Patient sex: F
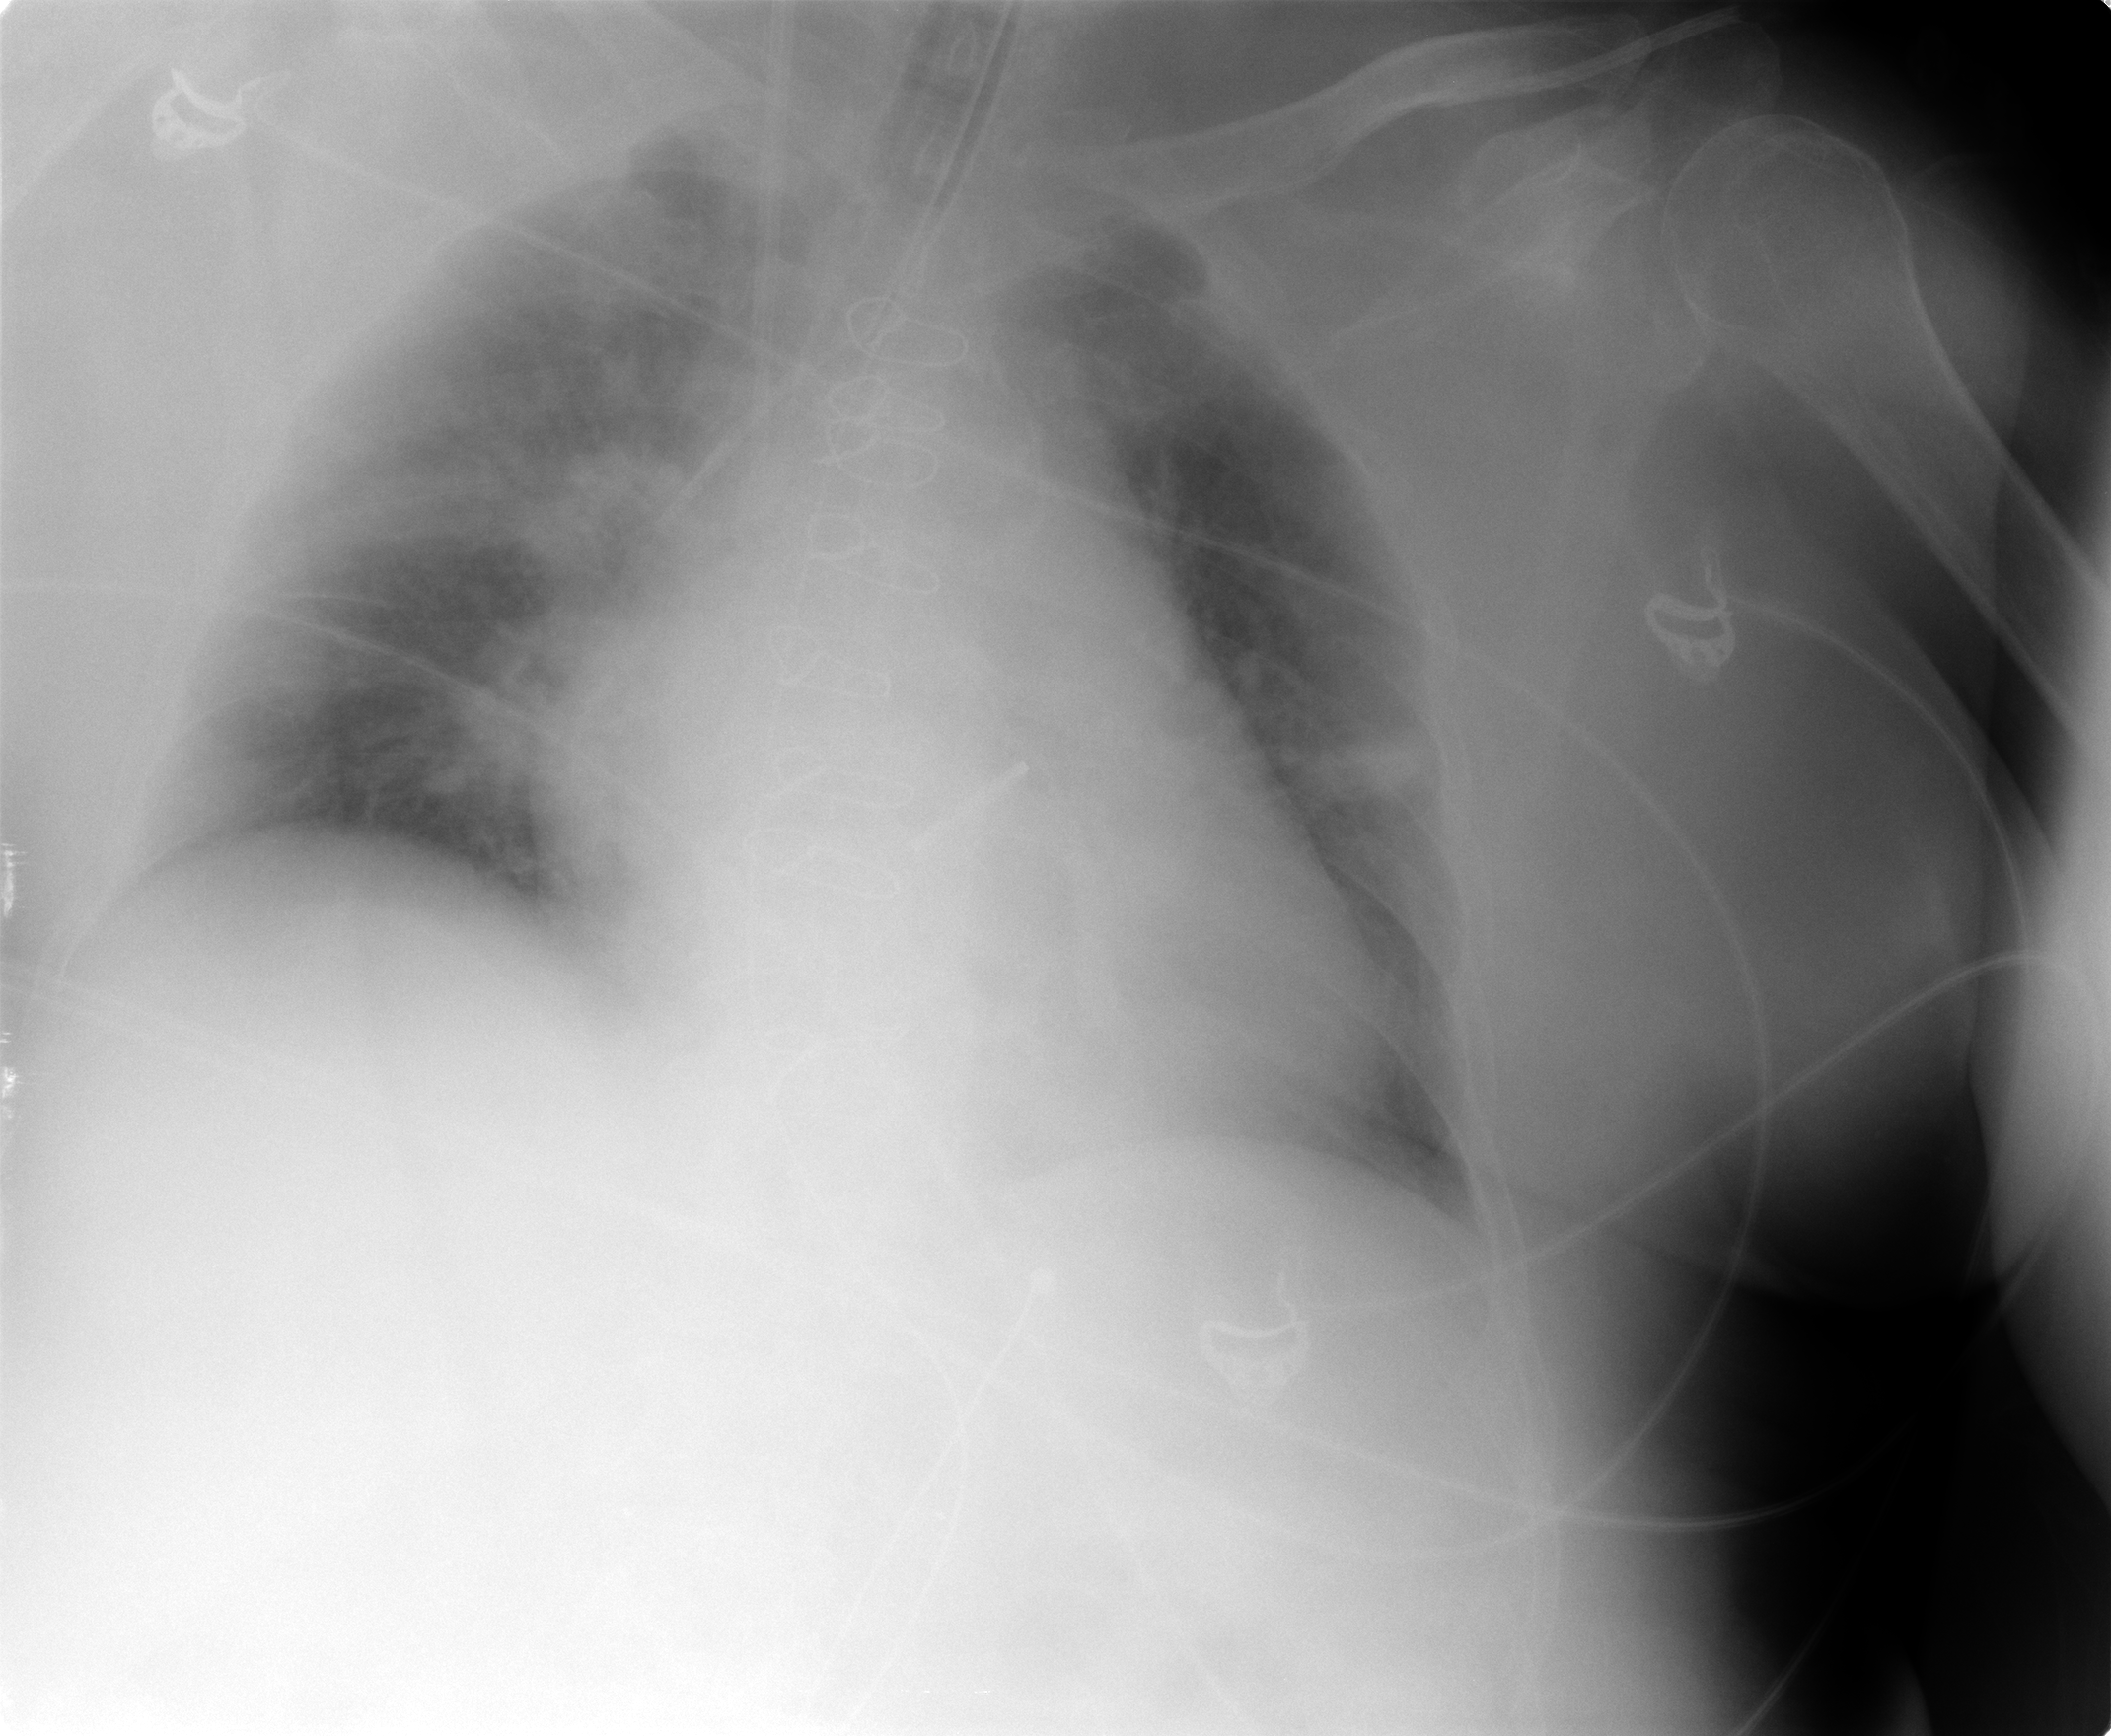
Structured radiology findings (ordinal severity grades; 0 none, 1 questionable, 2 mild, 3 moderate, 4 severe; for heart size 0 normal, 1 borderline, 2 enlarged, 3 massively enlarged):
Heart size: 2
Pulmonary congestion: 3
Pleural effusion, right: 0
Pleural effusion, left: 2
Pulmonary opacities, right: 3
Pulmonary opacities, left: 2
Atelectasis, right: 2
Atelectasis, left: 2